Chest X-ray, PA view. Patient: 27 years old, sex M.
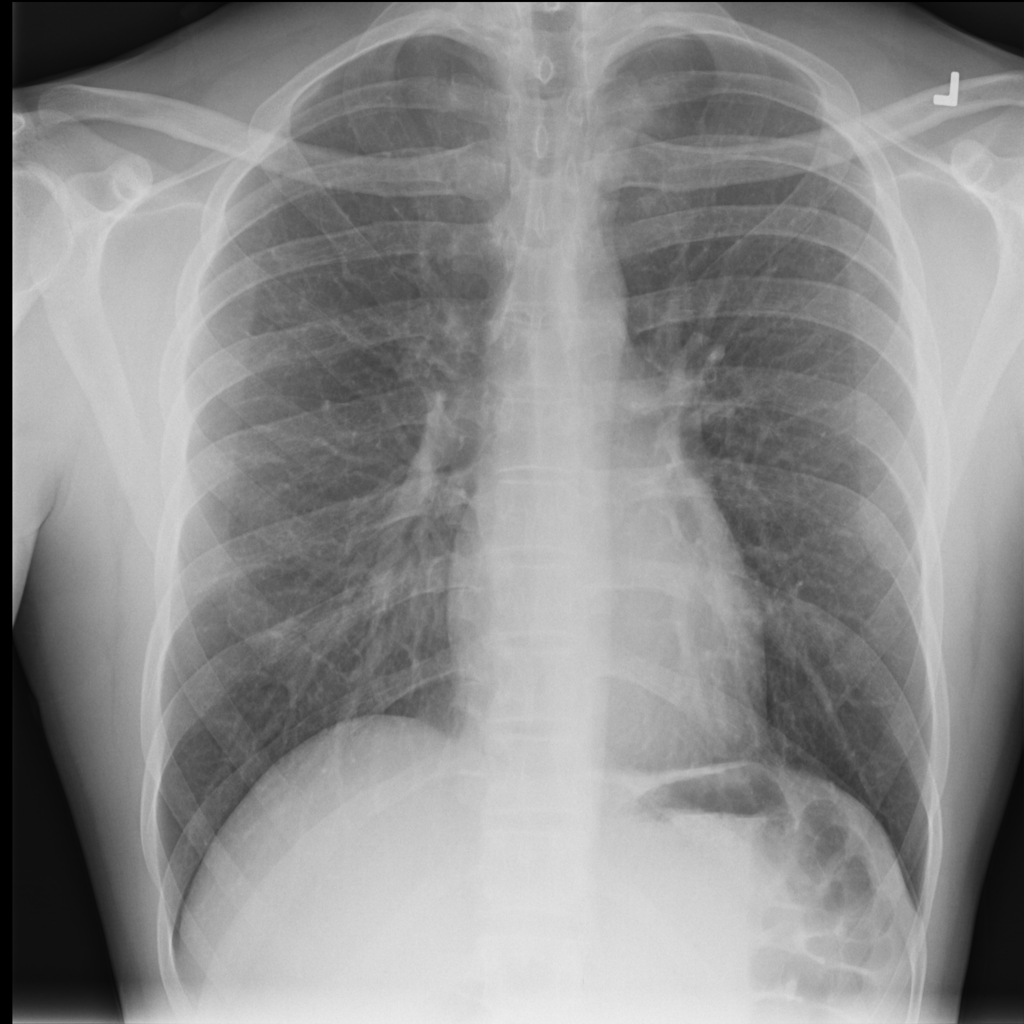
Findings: No Finding